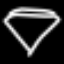
Label: diamond